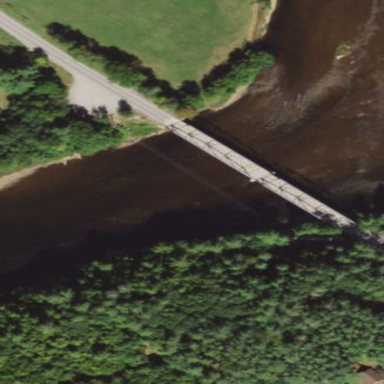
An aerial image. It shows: Man-made bridge.